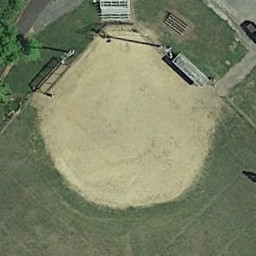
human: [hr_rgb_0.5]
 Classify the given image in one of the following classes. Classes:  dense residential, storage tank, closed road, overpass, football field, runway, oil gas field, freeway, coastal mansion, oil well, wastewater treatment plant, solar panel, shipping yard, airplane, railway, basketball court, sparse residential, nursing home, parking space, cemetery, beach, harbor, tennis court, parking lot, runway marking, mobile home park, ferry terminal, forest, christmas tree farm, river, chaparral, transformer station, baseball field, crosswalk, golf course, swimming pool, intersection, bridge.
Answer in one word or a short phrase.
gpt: baseball field